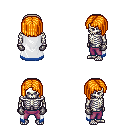
a pixel art fantasy rpg character, male body template, skeleton, white trimmed cape, magenta pants, light blonde pageboy hairstyle, metal gloves, four views (front, back, left, right), 2x2 character sprite sheet, small pixel art, hard edges, no anti-aliasing